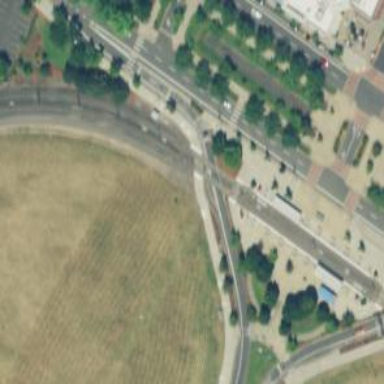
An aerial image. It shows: Railway crossing.